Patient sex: M
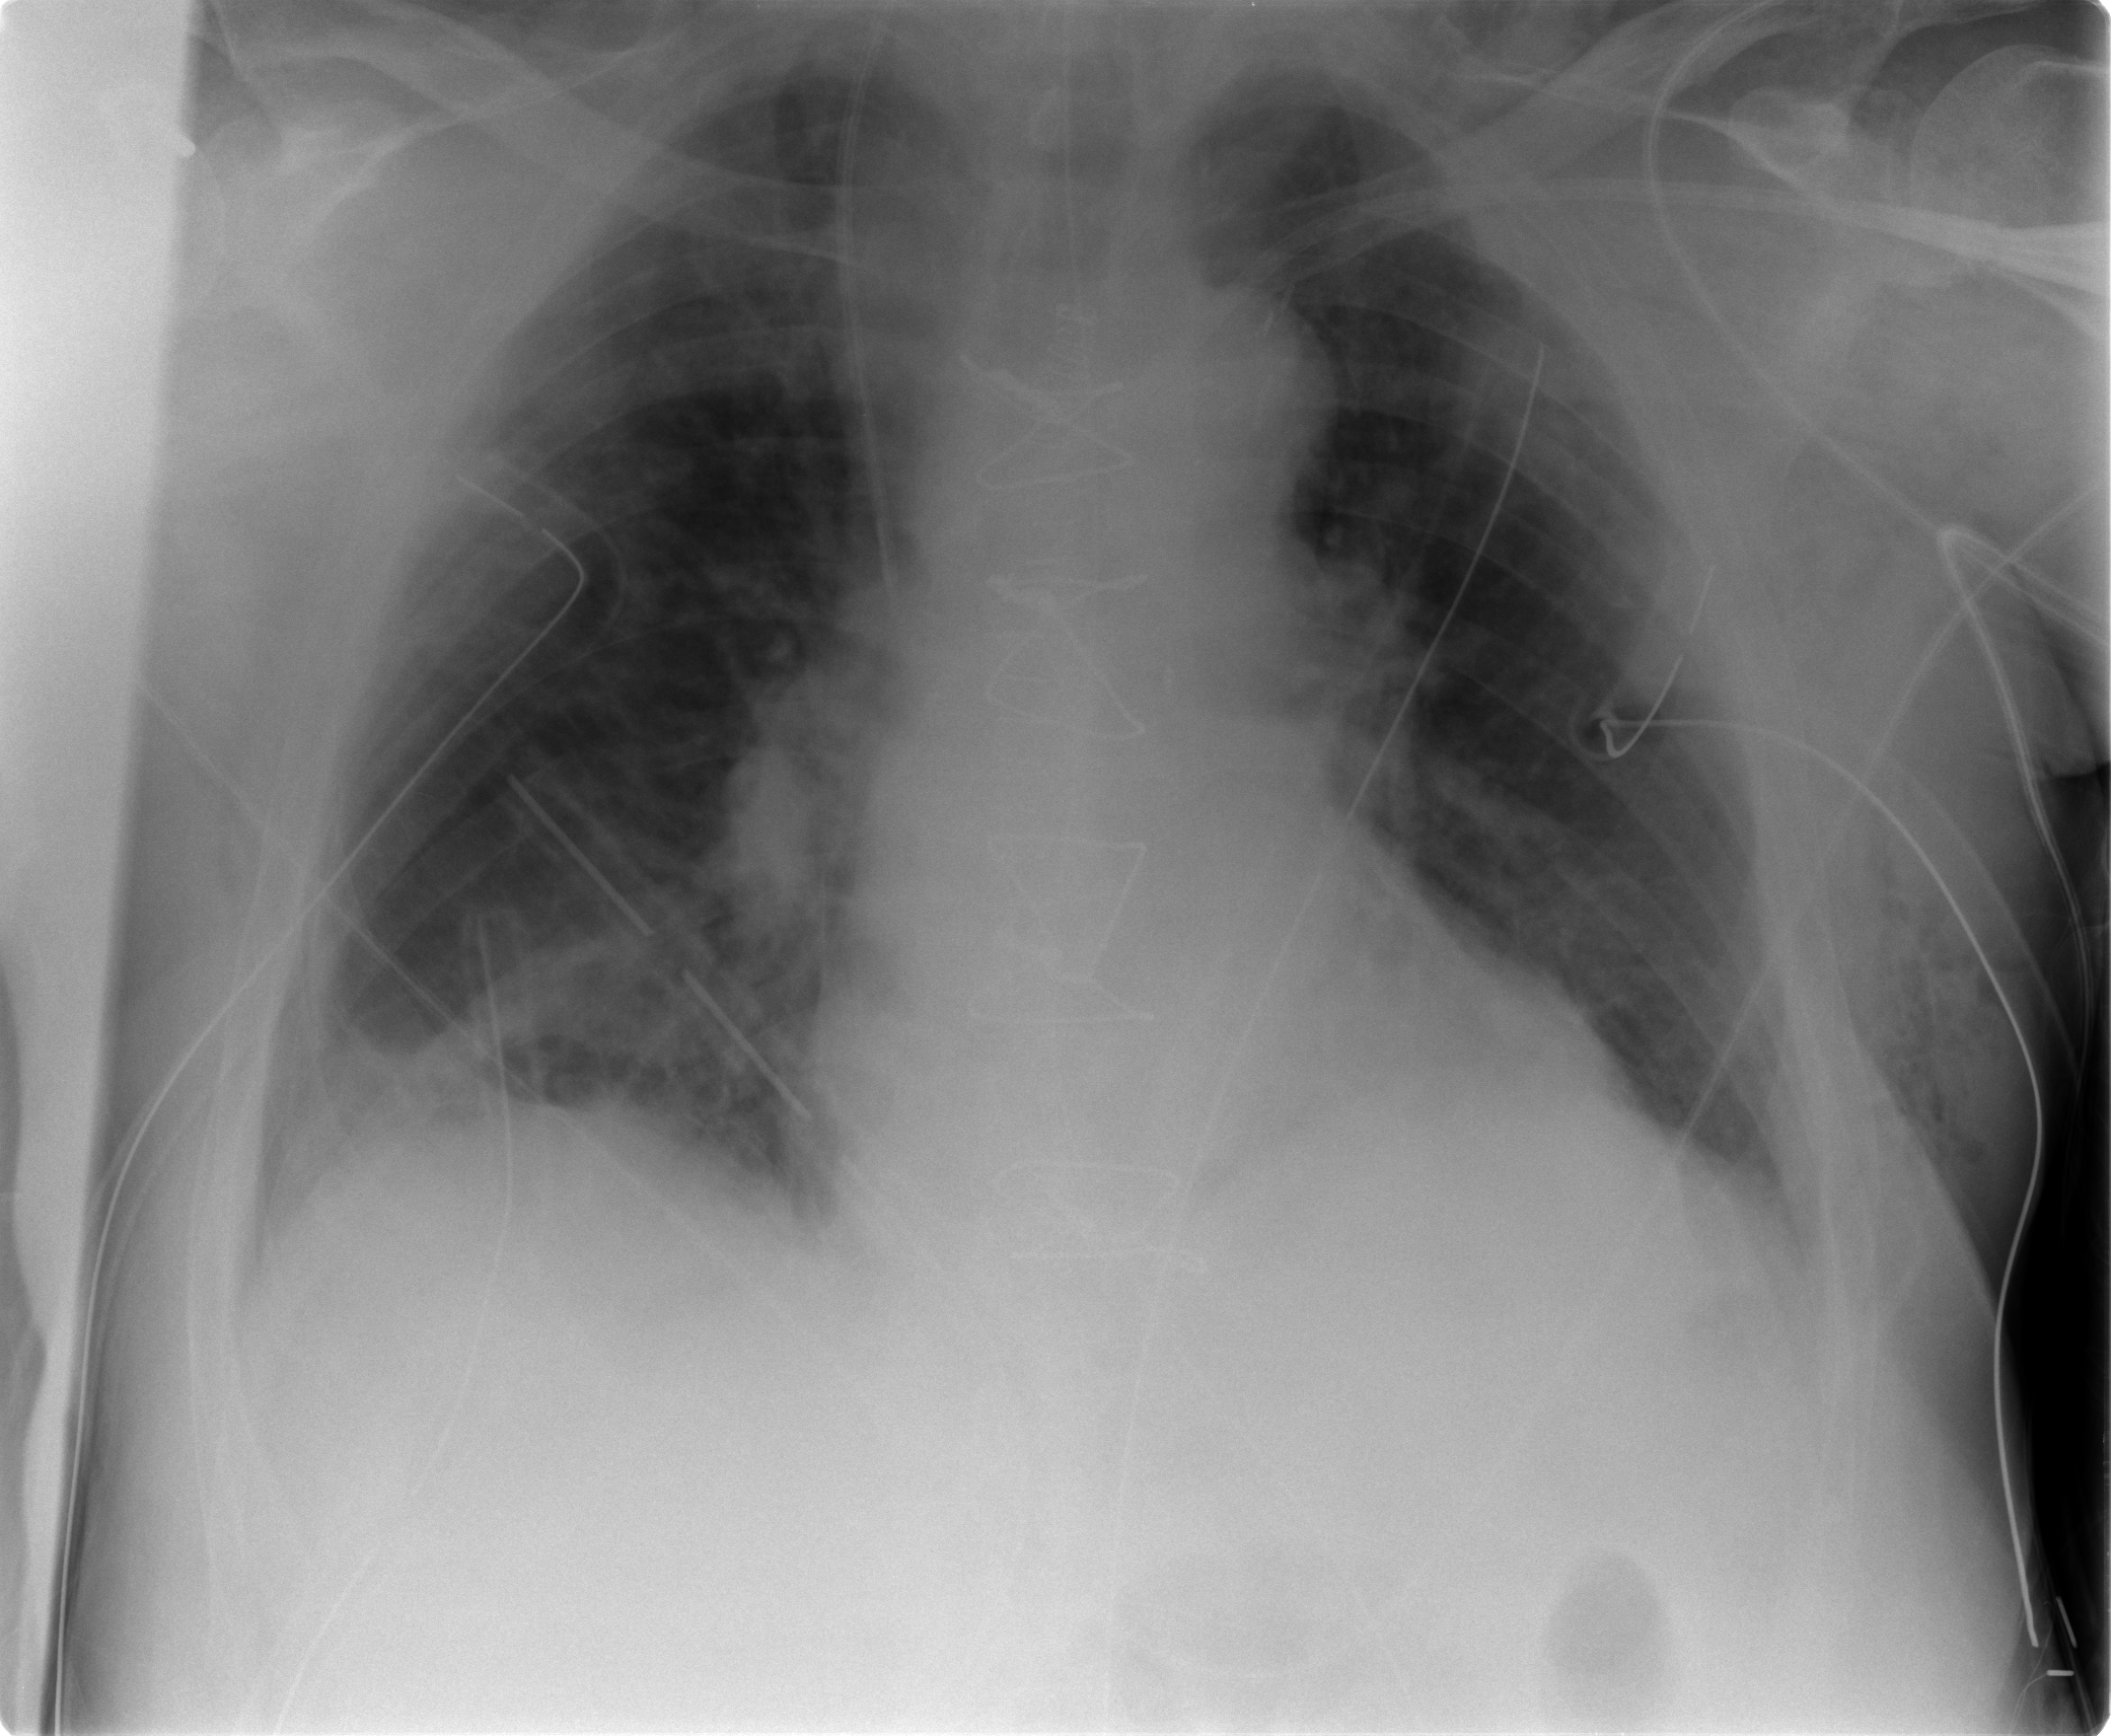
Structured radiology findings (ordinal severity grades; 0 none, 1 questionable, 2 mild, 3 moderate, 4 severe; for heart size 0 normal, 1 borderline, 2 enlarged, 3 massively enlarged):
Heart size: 0
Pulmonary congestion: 2
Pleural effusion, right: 2
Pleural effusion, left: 2
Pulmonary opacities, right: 0
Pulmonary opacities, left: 0
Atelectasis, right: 2
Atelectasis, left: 2